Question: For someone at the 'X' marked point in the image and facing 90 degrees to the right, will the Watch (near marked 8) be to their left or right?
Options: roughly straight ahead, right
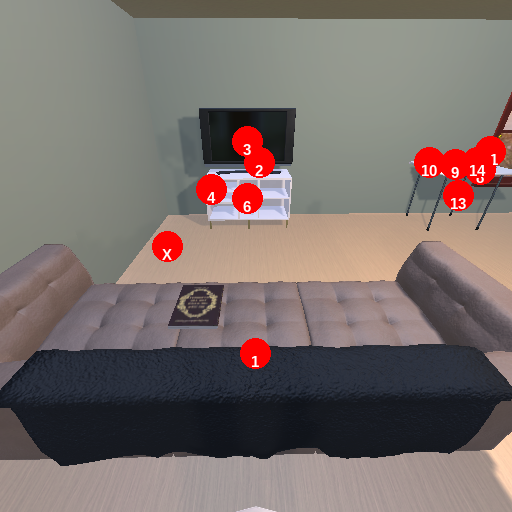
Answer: roughly straight ahead